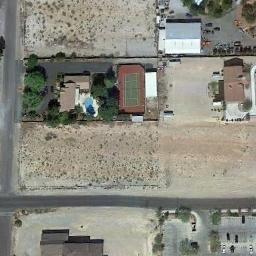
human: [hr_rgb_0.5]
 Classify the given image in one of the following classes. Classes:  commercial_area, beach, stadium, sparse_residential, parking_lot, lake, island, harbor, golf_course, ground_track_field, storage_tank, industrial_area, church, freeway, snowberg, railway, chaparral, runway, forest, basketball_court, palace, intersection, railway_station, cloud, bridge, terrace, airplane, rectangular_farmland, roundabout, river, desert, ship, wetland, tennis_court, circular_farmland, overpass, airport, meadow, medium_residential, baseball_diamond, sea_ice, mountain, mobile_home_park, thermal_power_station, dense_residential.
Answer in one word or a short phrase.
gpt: tennis_court